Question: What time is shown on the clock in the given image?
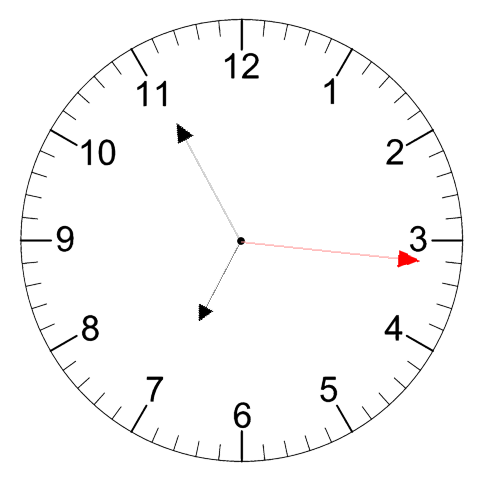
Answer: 06:55:16